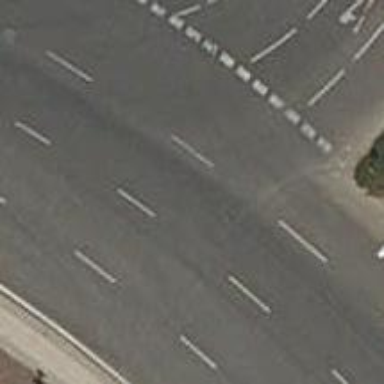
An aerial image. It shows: Tertiary road with asphalt surface leading to roundabout.